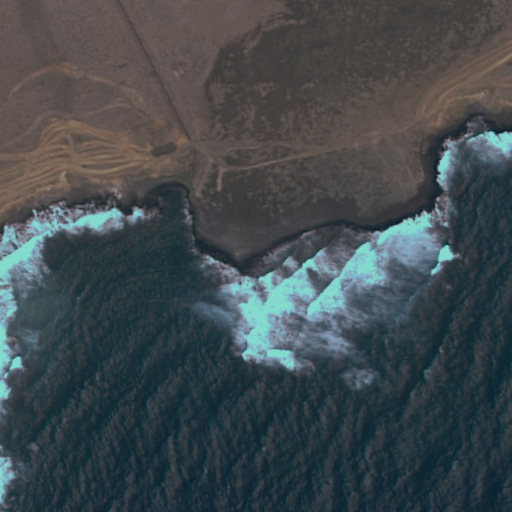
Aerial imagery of cape in Hawaii named Hanalua containing only unknown